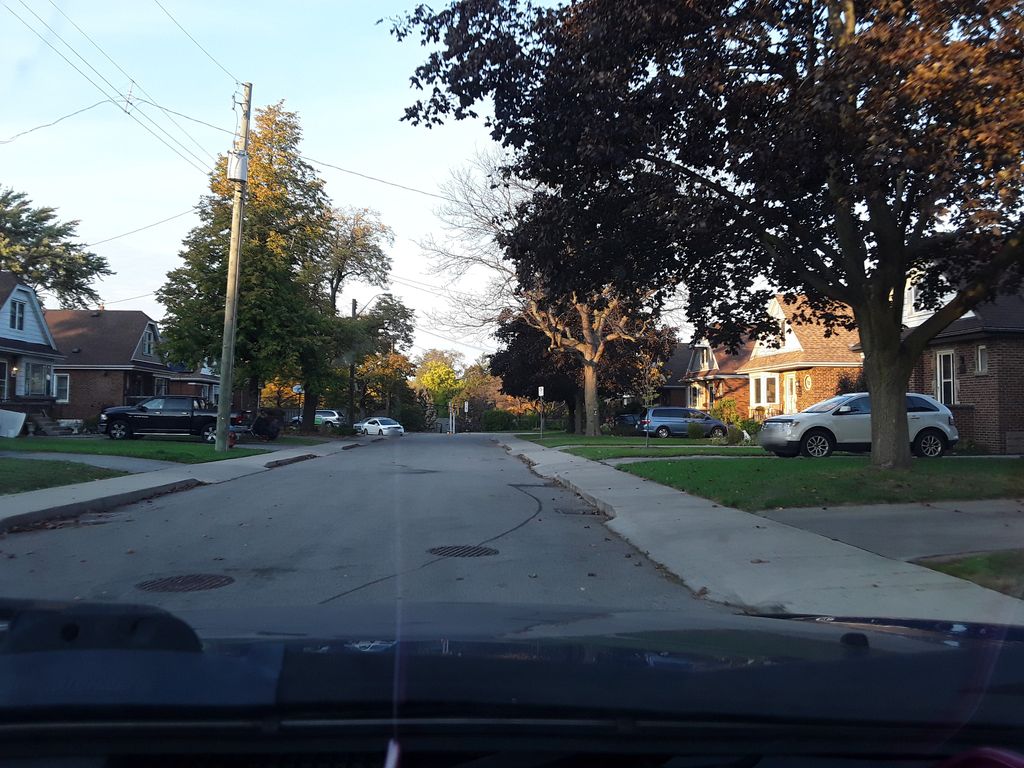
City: hamilton